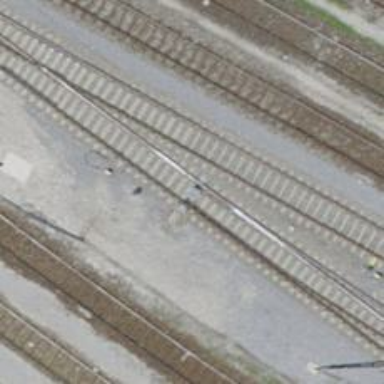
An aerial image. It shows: Railway yard with electrified tracks and single track.